Question: I'm writing a newsletter and I've been informed that using tables for the layout is best practice. The trouble I'm having is that a gap appears between my td's. Each td has a background image so it's really obvious:

Here is my code, am I missing something obvious? I'm testing this in Firefox by the way:
'''
<table style = "margin: auto; width: 90%; max-width: 900px; border-collapse: collapse; border-spacing: 0;">
<tr style = "height: 16px;">
<td style = "width: 15px; background: url('http://yourhealthfoodstore.co.uk/media/wysiwyg/top_left.png') no-repeat center;"></td>
<td style = "background: url('http://yourhealthfoodstore.co.uk/media/wysiwyg/top.png') repeat-x;"></td>
<td style = "width: 15px; background: url('http://yourhealthfoodstore.co.uk/media/wysiwyg/top_right.png') no-repeat center;"></td>
</tr>
</table>
'''
Any ideas? Thanks!
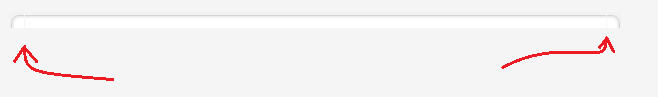
Answer: Just set the 'cellpadding' of the table to zero.
'''
<table cellpadding="0" style = "margin: auto; width: 90%; max-width: 900px; border-collapse: collapse; border-spacing: 0;">
<tr style = "height: 16px;">
<td style = "width: 15px; background: url('http://yourhealthfoodstore.co.uk/media/wysiwyg/top_left.png') no-repeat center;"></td>
<td style = "background: url('http://yourhealthfoodstore.co.uk/media/wysiwyg/top.png') repeat-x;"></td>
<td style = "width: 15px; background: url('http://yourhealthfoodstore.co.uk/media/wysiwyg/top_right.png') no-repeat center;"></td>
</tr>
</table>
'''
<URL>